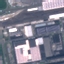
Land use / land cover class: Industrial